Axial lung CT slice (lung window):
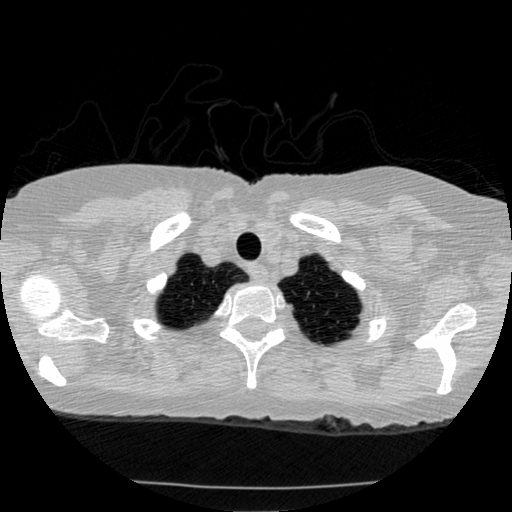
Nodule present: no